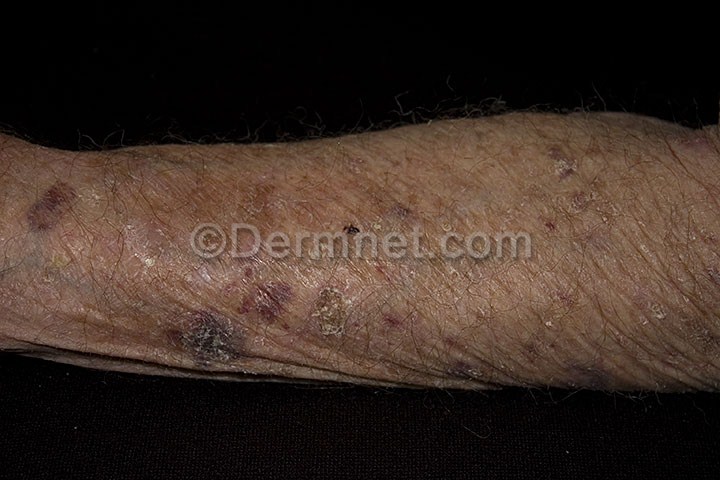
Disease: Light Diseases and Disorders of Pigmentation